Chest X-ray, AP view. Patient: 58 years old, sex M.
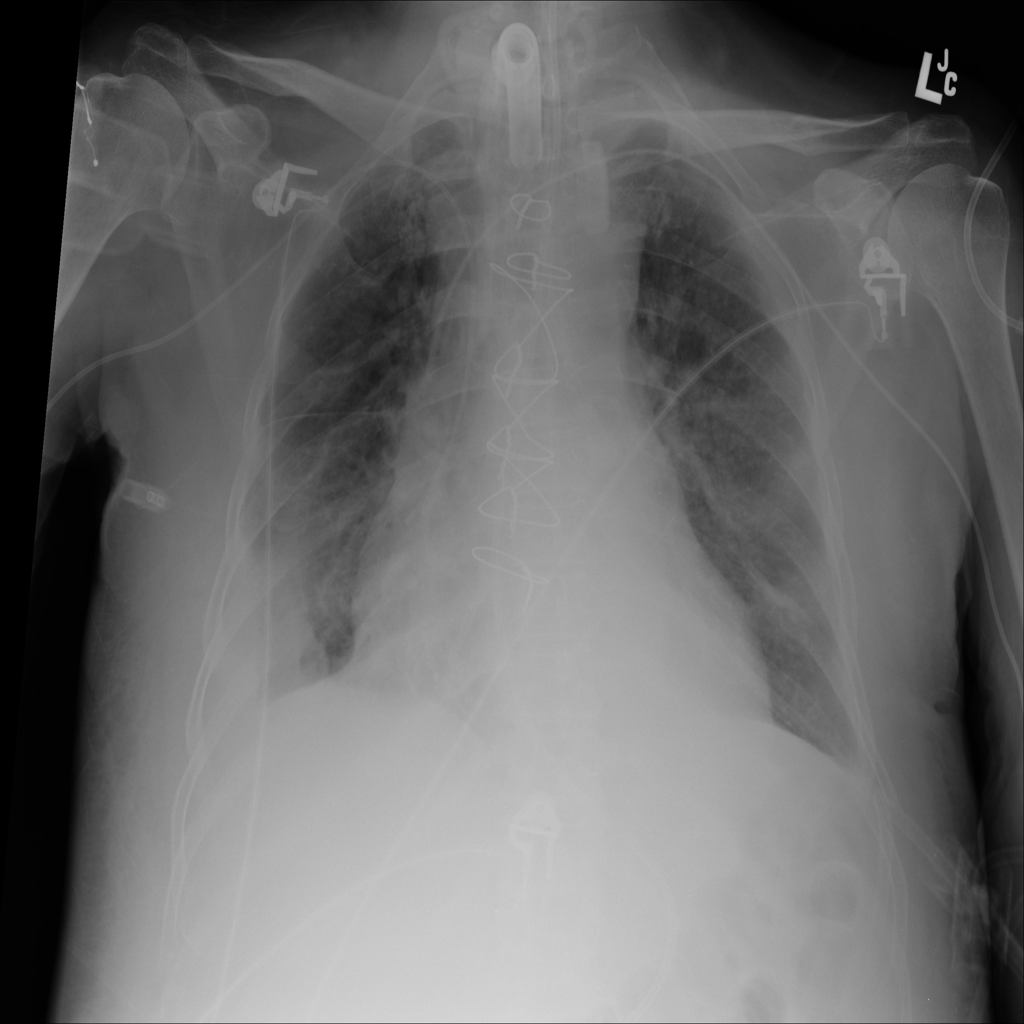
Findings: Atelectasis, Consolidation